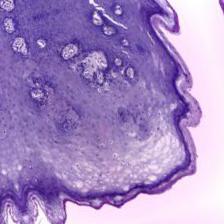
Diagnosis: Normal